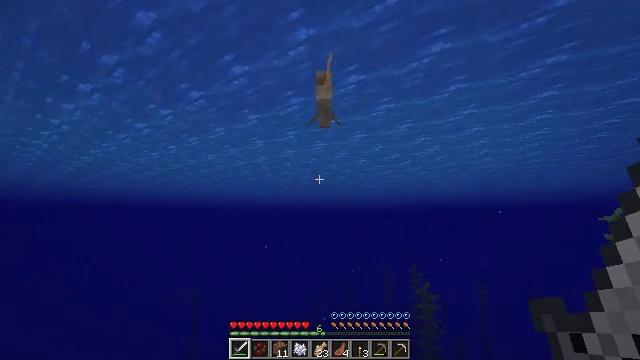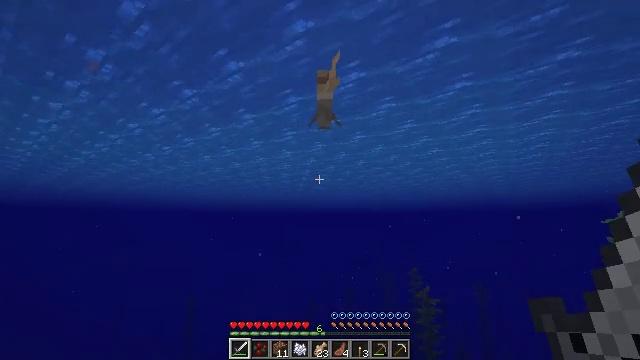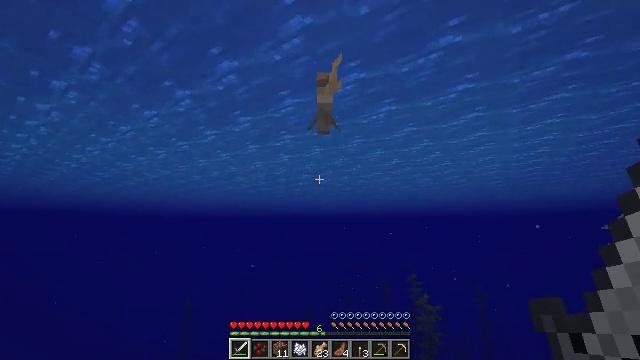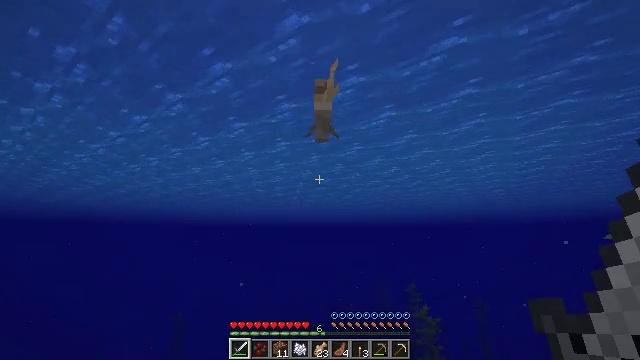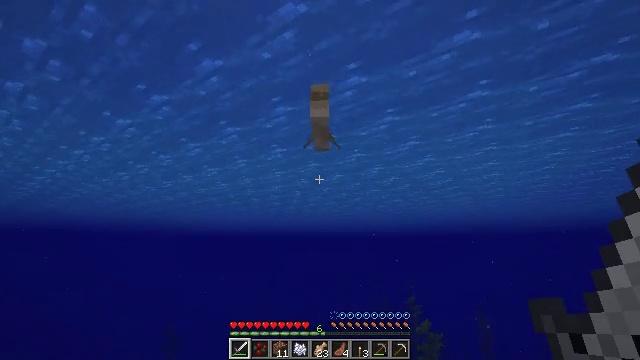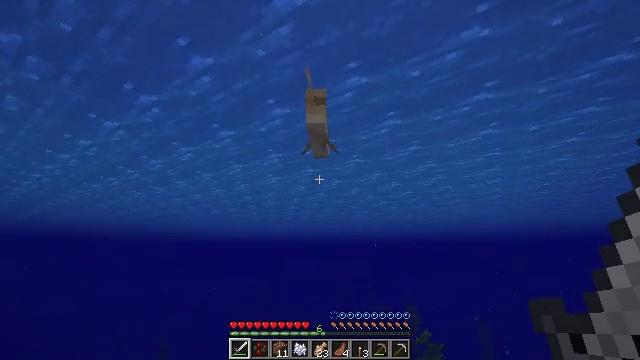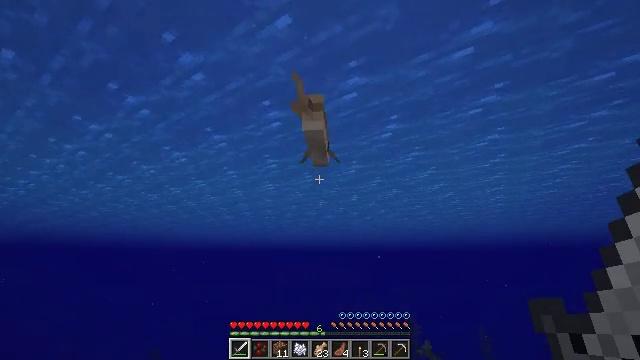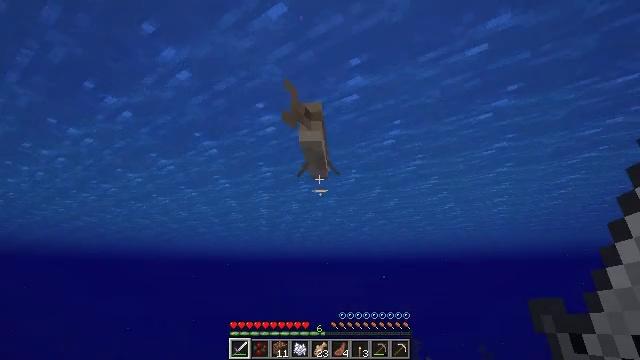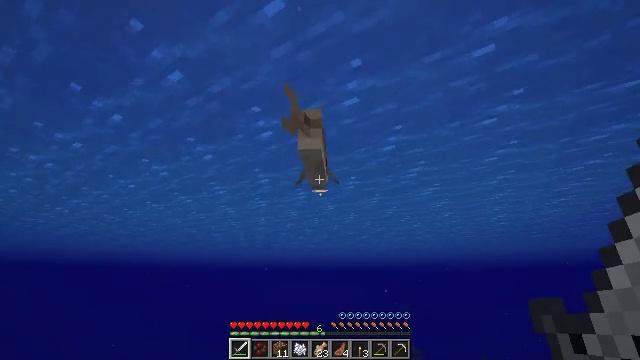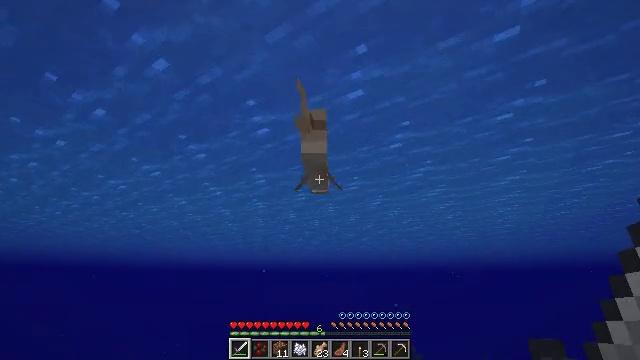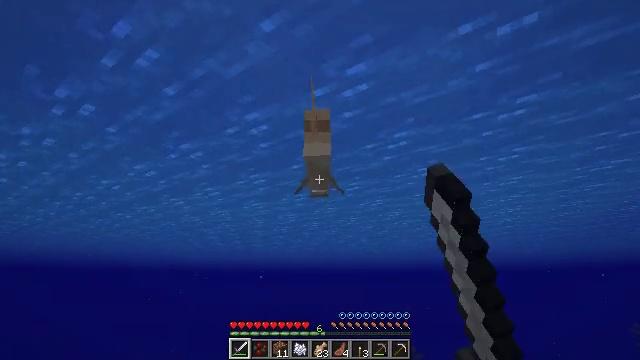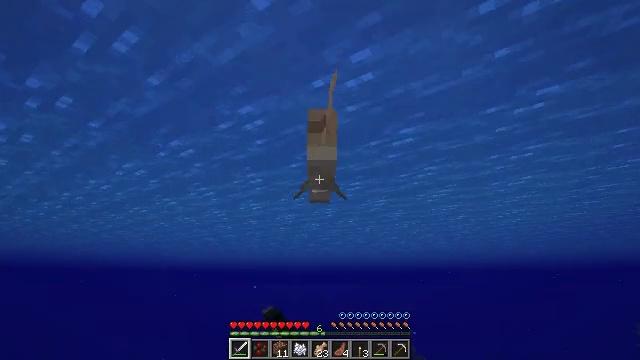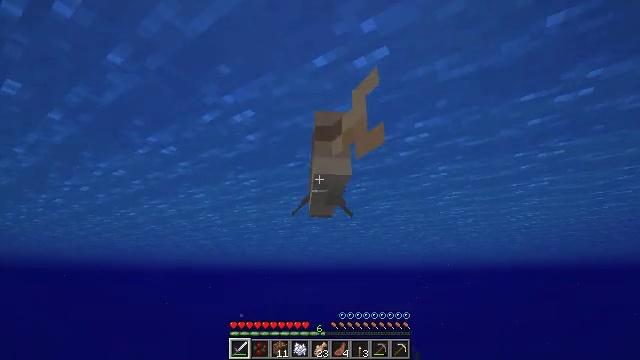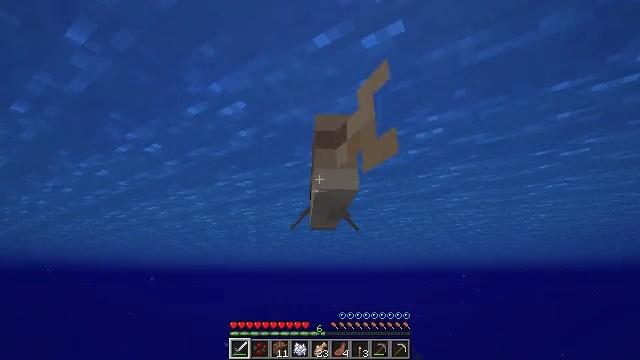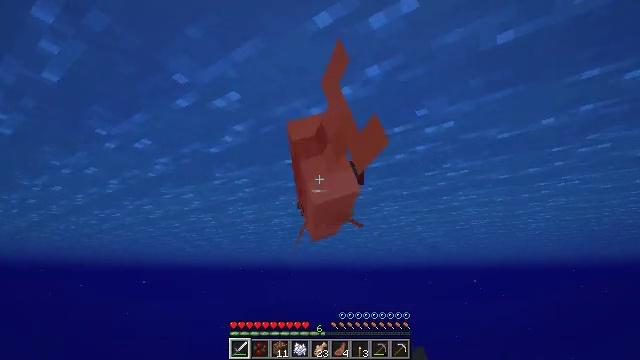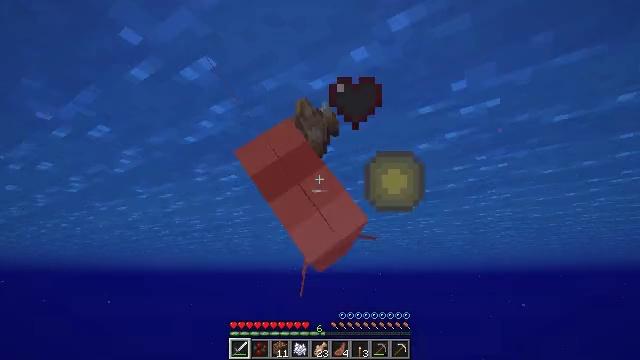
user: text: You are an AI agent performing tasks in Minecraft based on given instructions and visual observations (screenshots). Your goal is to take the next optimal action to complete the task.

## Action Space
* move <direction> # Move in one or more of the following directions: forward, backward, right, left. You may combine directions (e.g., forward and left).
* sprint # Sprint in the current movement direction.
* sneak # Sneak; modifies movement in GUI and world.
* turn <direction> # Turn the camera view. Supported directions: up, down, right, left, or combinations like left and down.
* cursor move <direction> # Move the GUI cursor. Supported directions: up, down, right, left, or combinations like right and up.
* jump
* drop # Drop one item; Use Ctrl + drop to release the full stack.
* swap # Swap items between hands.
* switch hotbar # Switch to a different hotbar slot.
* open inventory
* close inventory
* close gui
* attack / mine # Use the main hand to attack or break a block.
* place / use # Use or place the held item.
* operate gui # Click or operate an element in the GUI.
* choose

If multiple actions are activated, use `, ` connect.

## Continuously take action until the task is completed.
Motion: motion action
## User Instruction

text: Kill the cod.
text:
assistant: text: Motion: move forward
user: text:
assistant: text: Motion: move forward, turn up
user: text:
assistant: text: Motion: move forward, turn up
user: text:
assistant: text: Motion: move forward, turn up
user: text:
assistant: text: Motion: move forward, turn up
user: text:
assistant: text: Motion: move forward, turn up
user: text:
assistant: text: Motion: move forward, turn up
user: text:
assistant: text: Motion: move forward, turn up
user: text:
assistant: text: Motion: move forward, attack / mine
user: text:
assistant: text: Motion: move forward, attack / mine
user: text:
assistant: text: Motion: move forward, attack / mine
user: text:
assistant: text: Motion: move forward
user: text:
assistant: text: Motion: move forward
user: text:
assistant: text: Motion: move forward
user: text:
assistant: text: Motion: move forward
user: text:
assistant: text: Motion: move forward
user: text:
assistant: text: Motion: move forward
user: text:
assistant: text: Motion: move forward
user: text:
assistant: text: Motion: move forward
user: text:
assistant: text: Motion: move forward
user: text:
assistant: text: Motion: move forward
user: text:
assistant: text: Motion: move forward
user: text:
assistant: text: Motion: move forward
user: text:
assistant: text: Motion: move forward
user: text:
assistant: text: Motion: move forward
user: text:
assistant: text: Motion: move forward, turn left and down
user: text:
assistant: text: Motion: move forward, turn left and down
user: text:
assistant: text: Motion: move forward, turn left and down
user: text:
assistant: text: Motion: move forward, turn left and down
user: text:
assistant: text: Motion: move forward, turn left and down